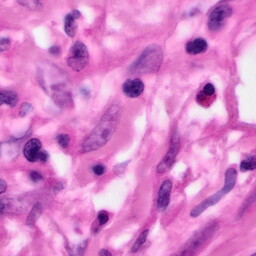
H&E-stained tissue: Pancreatic